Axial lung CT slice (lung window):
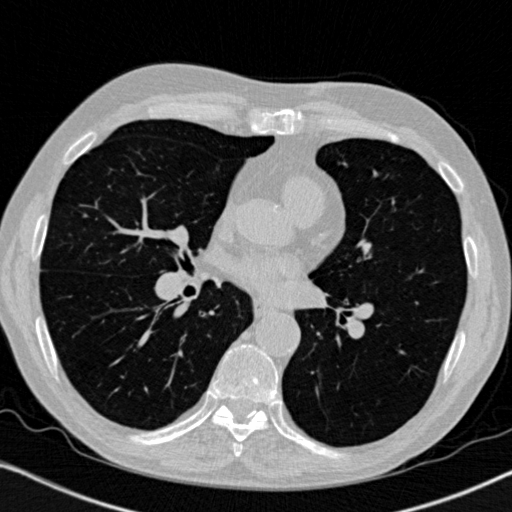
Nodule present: no